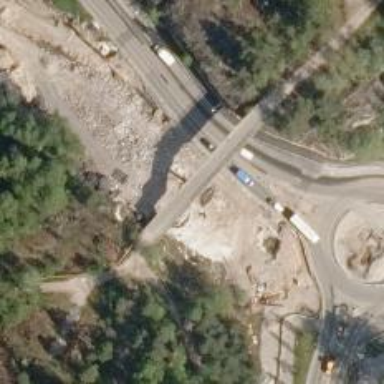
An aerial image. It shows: Bridge support pillar.